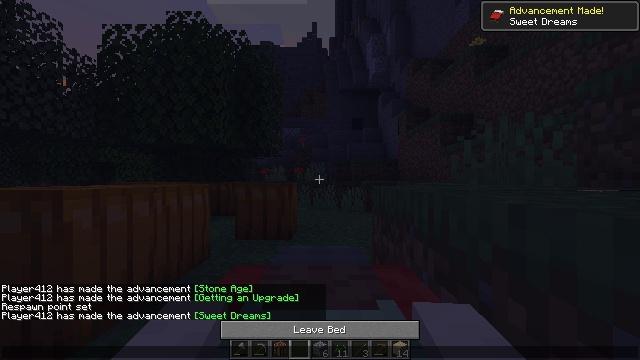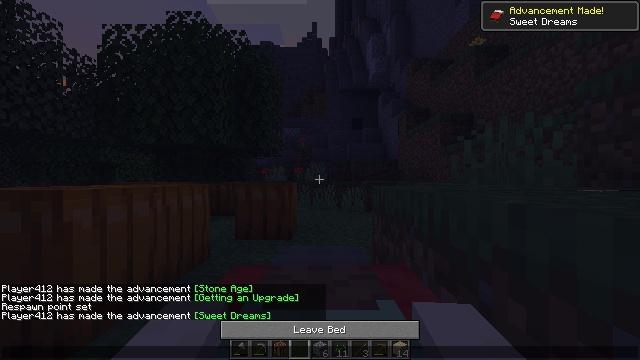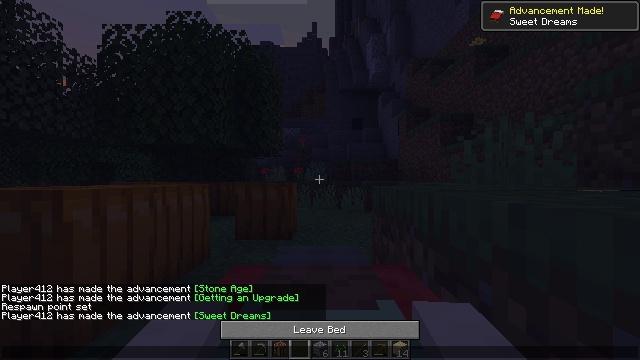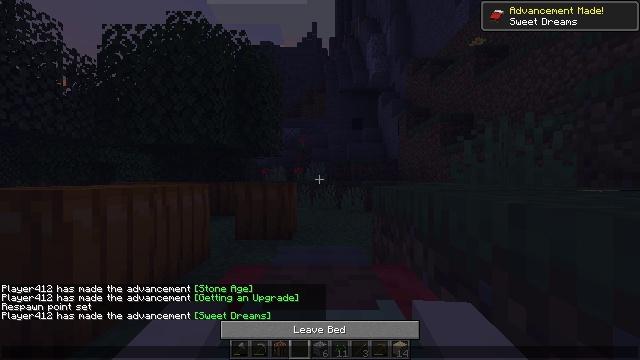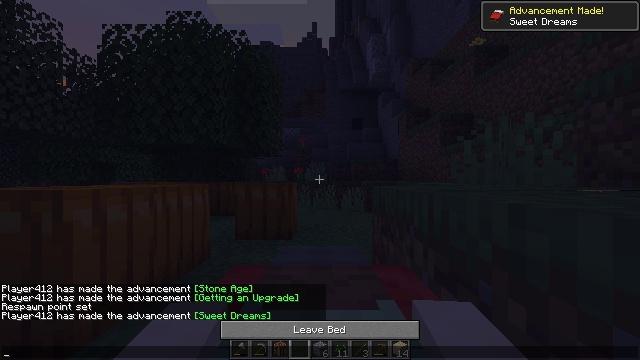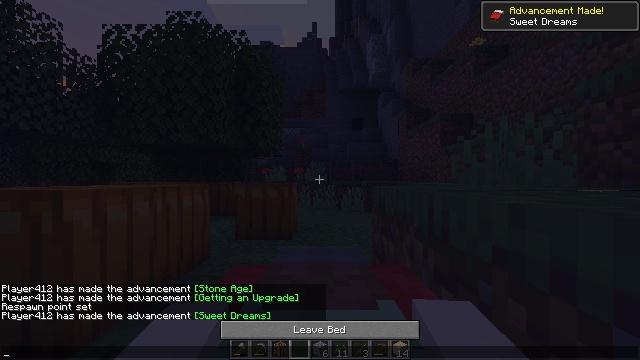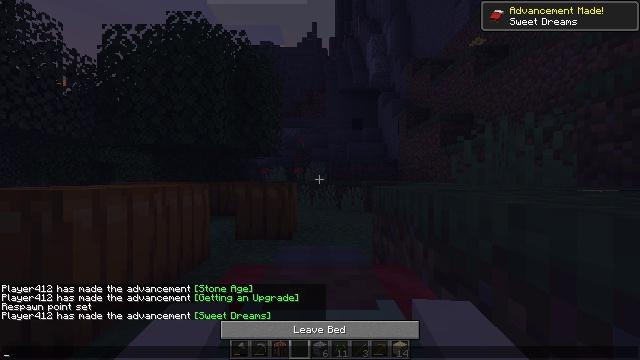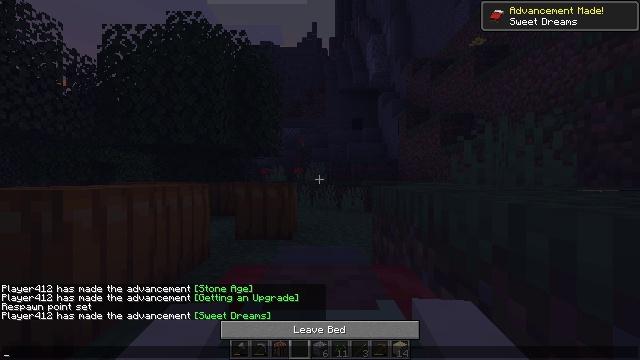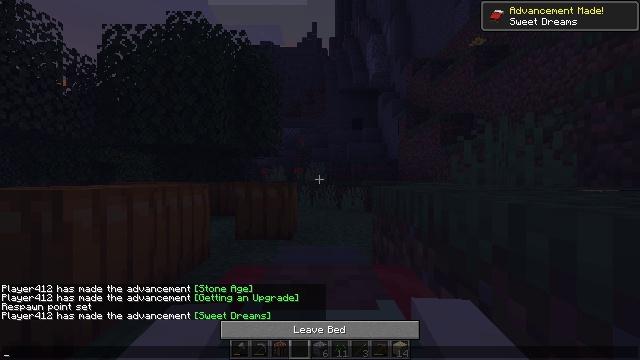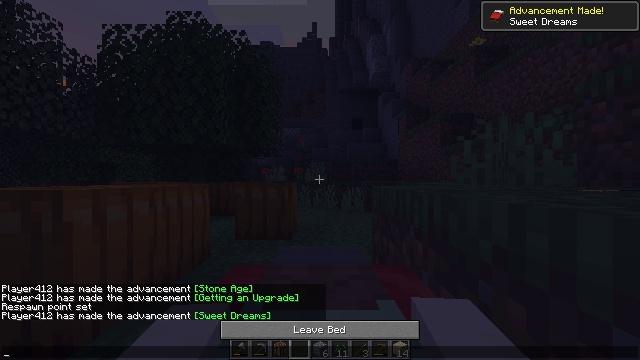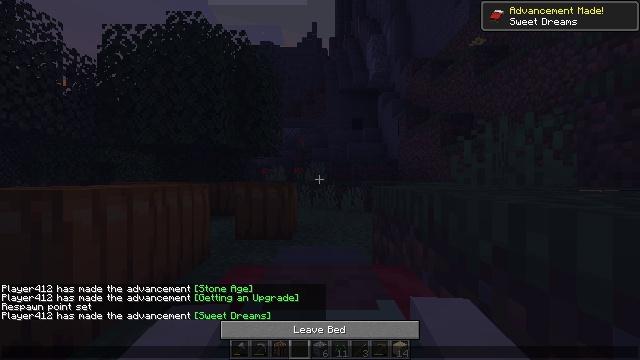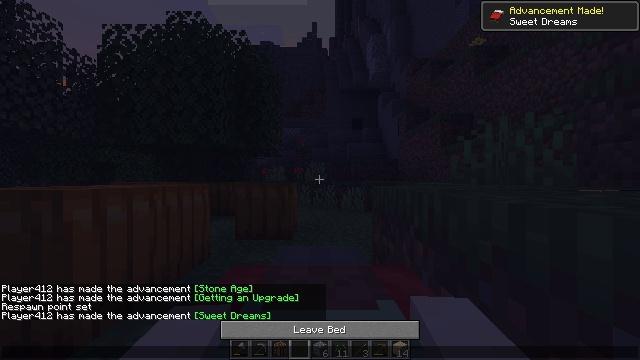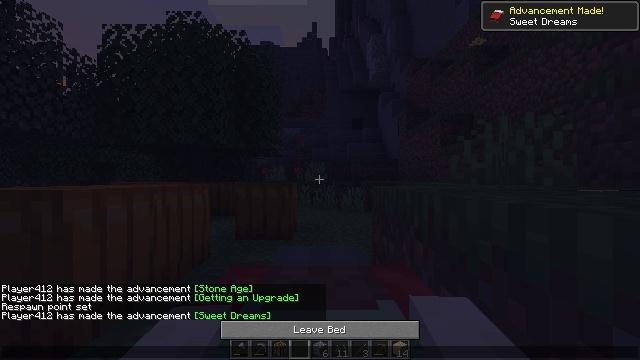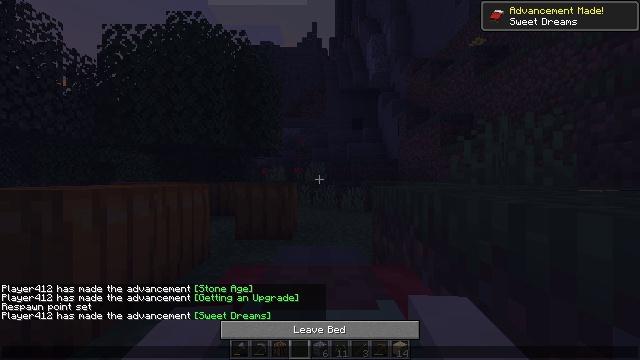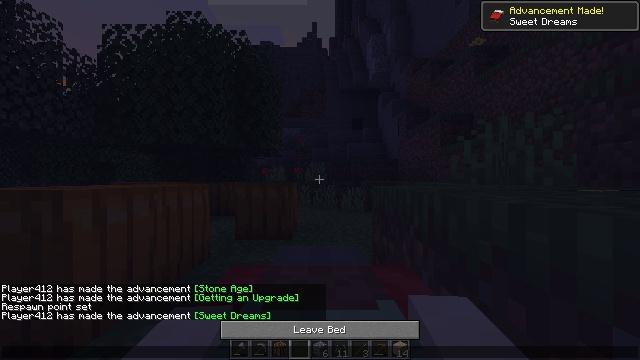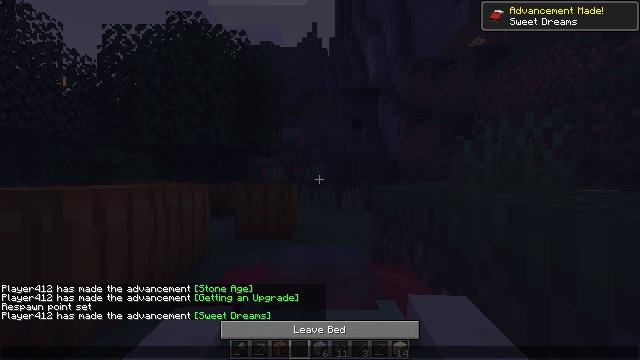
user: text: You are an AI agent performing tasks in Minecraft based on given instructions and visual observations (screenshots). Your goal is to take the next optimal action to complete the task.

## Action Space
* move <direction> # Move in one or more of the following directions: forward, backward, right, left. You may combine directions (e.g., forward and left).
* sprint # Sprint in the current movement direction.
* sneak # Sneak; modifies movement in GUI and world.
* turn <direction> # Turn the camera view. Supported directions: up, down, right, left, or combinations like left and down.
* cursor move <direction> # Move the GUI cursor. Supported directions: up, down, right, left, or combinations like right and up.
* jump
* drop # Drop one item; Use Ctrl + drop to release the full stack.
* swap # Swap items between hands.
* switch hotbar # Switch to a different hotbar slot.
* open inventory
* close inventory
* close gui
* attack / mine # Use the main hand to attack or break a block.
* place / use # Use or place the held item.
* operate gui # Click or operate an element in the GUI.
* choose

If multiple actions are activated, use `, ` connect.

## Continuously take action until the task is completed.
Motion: motion action
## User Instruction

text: Left click to break the red bed.
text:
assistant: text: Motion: no_op
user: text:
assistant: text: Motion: no_op
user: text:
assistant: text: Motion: no_op
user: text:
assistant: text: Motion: no_op
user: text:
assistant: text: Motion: no_op
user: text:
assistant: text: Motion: no_op
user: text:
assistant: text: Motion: no_op
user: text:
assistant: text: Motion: no_op
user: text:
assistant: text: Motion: no_op
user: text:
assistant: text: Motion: no_op
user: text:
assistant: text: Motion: no_op
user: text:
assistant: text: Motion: no_op
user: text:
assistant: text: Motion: no_op
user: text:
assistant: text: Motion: no_op
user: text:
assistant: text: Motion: no_op
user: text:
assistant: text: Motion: no_op
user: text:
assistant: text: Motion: no_op
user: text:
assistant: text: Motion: no_op
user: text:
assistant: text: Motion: no_op
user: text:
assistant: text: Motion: no_op
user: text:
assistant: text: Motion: no_op
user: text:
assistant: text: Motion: no_op
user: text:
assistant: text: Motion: no_op
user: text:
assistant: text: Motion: no_op
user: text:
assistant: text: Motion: no_op
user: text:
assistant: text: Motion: no_op
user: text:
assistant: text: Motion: no_op
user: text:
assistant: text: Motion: no_op
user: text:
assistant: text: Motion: no_op
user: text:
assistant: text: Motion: no_op